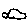
Label: car